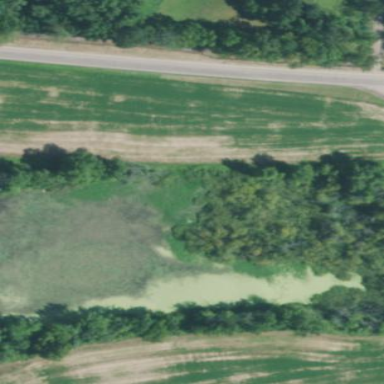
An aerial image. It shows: Wetland area.